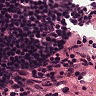
Metastatic tissue present: no